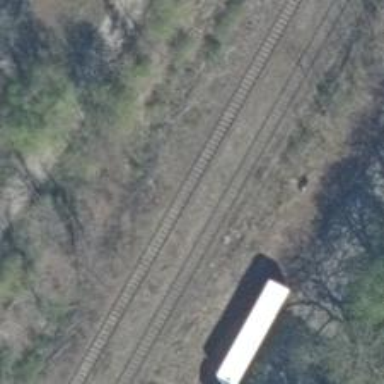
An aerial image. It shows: Preserved rail siding in service.